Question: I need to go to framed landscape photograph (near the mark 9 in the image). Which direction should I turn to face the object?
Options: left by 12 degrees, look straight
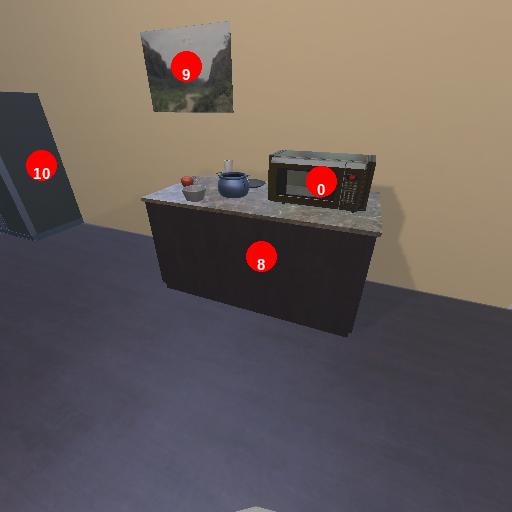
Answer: left by 12 degrees